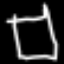
Label: square